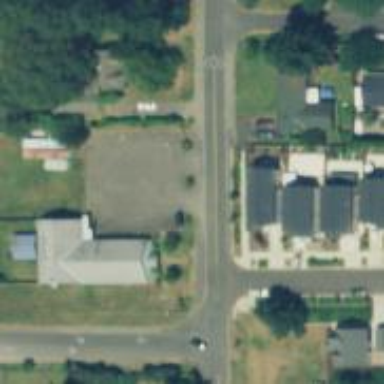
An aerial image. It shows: Residential road with sidewalk on the left side.